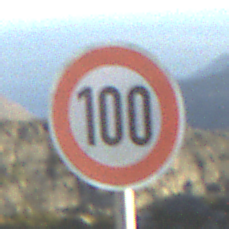
Verkehrszeichen: Geschwindigkeit100
Umgebung: Outdoor, Nature
Tageszeit: SunriseSunset
Wetter: PartlyCloudy
Licht: Natural
Jahreszeit: NotSpecified
Kontrast: HighContrast